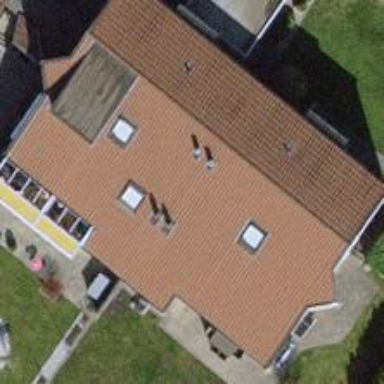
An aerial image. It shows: Terrace-style building with gabled roof.